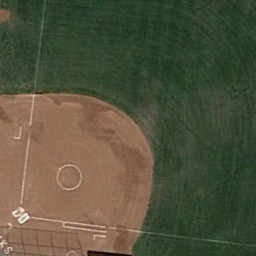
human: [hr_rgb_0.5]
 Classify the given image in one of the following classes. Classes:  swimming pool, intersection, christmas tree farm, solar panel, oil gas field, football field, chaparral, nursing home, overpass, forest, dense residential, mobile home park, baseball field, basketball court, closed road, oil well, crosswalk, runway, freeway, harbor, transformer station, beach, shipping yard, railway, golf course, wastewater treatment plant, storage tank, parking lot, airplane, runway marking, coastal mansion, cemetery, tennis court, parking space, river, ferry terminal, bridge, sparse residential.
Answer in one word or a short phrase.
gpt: baseball field